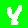
Digit: 4